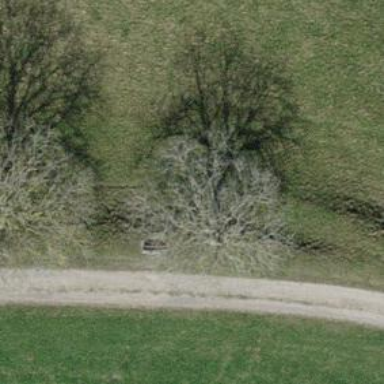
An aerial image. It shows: Bench for seating.